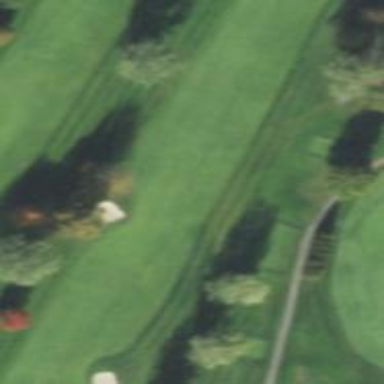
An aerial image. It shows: Grassy area designated as golf fairway.